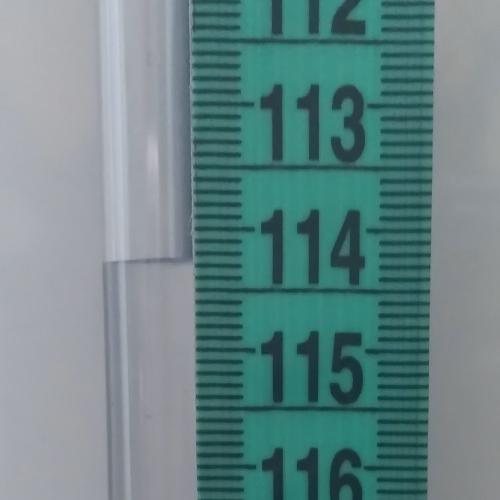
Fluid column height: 114.3 cm